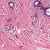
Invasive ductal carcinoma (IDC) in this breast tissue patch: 0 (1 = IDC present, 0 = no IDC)